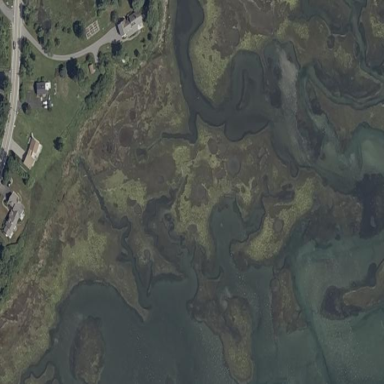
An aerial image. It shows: Saltmarsh wetland area.